Question: I am trying recreate a feature found on a particular website, wherein the user can click on a button to swap the start location and the end location, so that entry in the start location dropdown value swaps with the end location dropdown value.

Initially this seemed quite straightforward to do (change the value of the selects), but if both dropdowns contain the same value, how would I point/update each dropdown with the respective matching item, instead of duplicating any dropdown entries by swapping the text around?
This is my code so far:
'''
<div class="row">
<div class="col-md-3">
<select class="form-control">
<option disabled="" selected="">Start</option>
<option>Lab</option>
<option>Hall</option>
<option>Apartments</option>
<option>Church</option>
<option>Park</option>
<option>College</option>
</select>
</div>
<div class="col-md-1">
<button>Swap</button><br/><br/>
</div>
<div class="col-md-3">
<select class="form-control">
<option disabled="" selected="">End</option>
<option>Lab</option>
<option>Hall</option>
<option>Apartments</option>
<option>Church</option>
<option>Park</option>
<option>College</option>
</select>
</div>
</div>
'''
Jsfiddle: <URL>
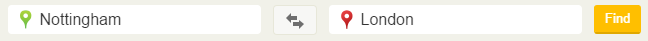
Answer: You don't need to move text around, just swap the values. Add 'class="swapbutton"' to the Swap button, and use the following jQuery:
'''
$(".swapbutton").click(function() {
var row = $(this).closest(".row");
var start = row.find("div.col-md-3:first select");
var end = row.find("div.col-md-3:last select");
var temp = start.val();
start.val(end.val());
end.val(temp);
});
'''
'''
<script src="https://ajax.googleapis.com/ajax/libs/jquery/2.1.1/jquery.min.js"></script>
<div class="row">
<div class="col-md-3">
<select class="form-control">
<option disabled="" selected="">Start</option>
<option>Lab</option>
<option>Hall</option>
<option>Apartments</option>
<option>Church</option>
<option>Park</option>
<option>College</option>
</select>
</div>
<div class="col-md-1">
<button class="swapbutton">Swap</button>
<br/>
<br/>
</div>
<div class="col-md-3">
<select class="form-control">
<option disabled="" selected="">End</option>
<option>Lab</option>
<option>Hall</option>
<option>Apartments</option>
<option>Church</option>
<option>Park</option>
<option>College</option>
</select>
</div>
</div>
'''